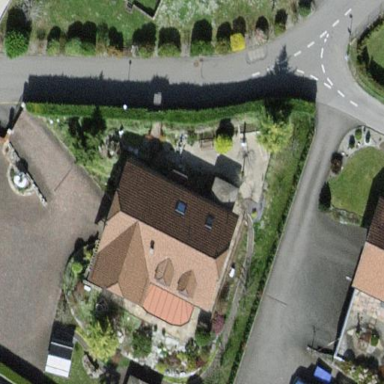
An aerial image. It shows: Detached building with half-hipped roof shape.